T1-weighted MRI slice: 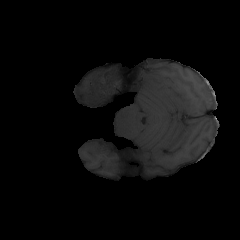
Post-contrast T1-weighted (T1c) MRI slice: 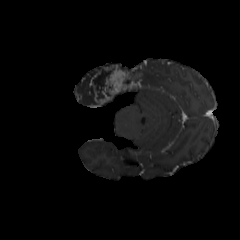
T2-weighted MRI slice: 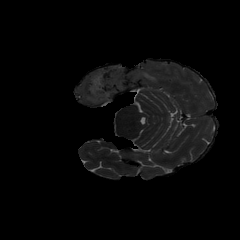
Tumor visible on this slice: yes